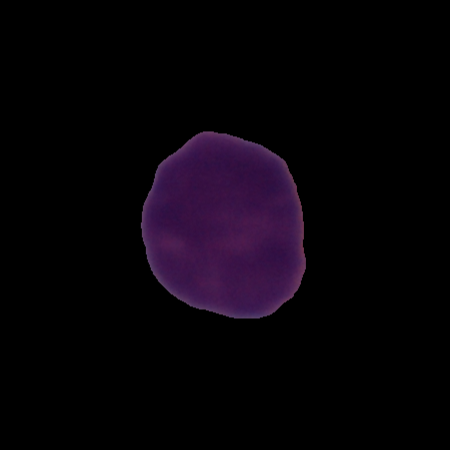
Label: healthy